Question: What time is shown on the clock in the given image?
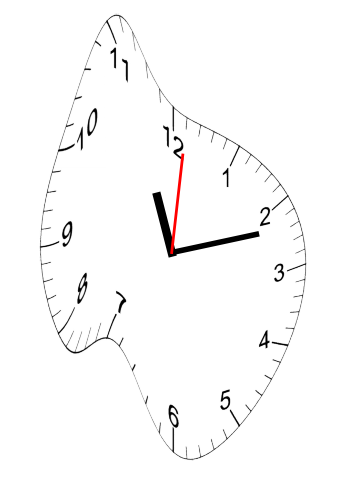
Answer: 11:12:01